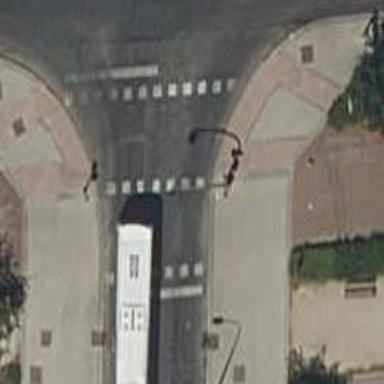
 there are traffic signals and zebra crossing."